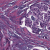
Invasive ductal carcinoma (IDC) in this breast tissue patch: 1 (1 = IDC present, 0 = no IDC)